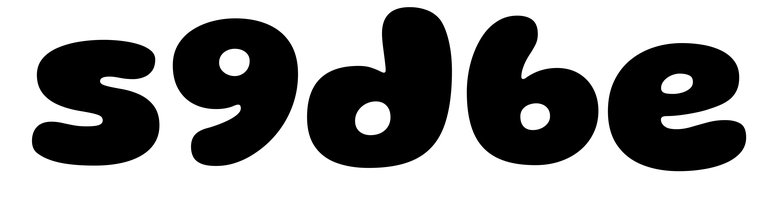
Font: Gluten_ExtraBold